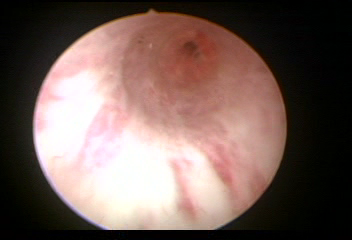
Modality: WLC
Class: Normal mucosa
Bladder cancer association: No